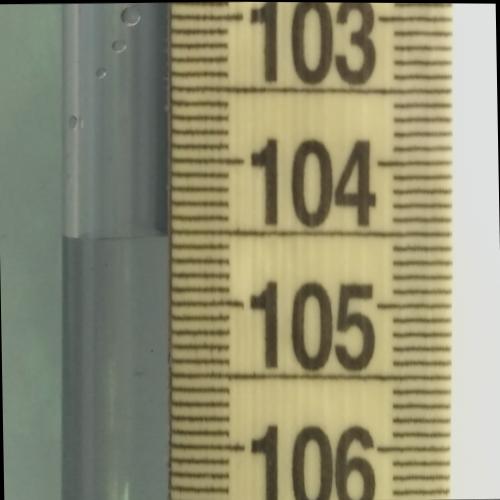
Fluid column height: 104.5 cm